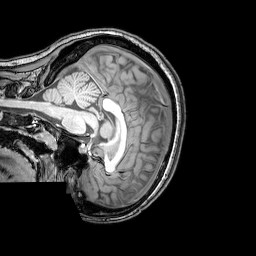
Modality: T1w
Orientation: sagittal
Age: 22
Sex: female
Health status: healthy
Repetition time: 0.081 s
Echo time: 0.037 s